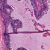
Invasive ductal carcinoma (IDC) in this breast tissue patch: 0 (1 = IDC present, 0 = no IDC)